Interaction volume radius: 5 \u00c5
Interaction volume height: 45 \u00c5
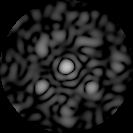
Disorder parameter: 0.6219